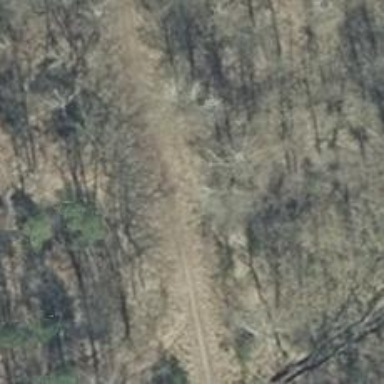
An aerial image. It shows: Ground track with grade 4 track type.